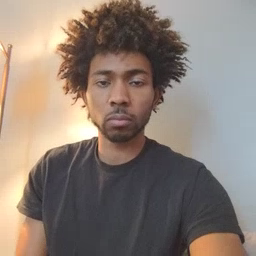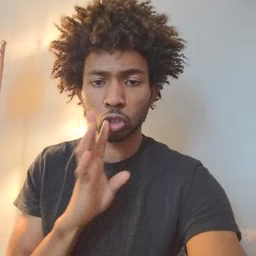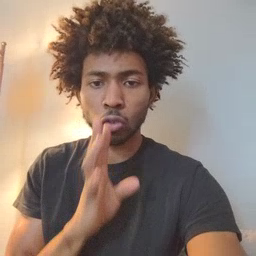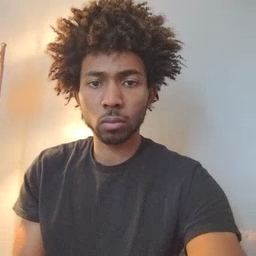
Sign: talk